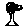
Label: tree